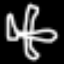
Label: airplane